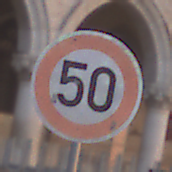
Verkehrszeichen: Geschwindigkeit50
Umgebung: Outdoor, Urban
Tageszeit: SunriseSunset
Wetter: Clear
Licht: Natural
Jahreszeit: NotSpecified
Kontrast: MediumContrast